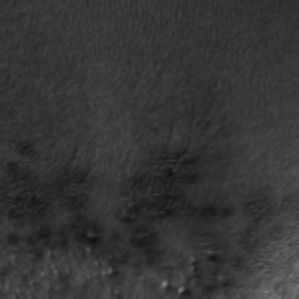
Label: frost